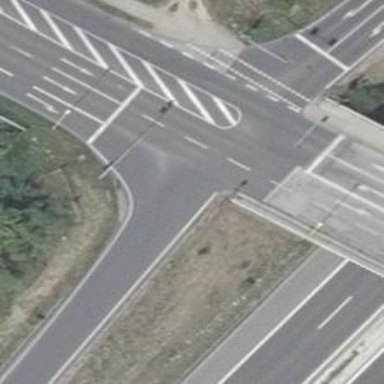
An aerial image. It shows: Road with traffic signals.